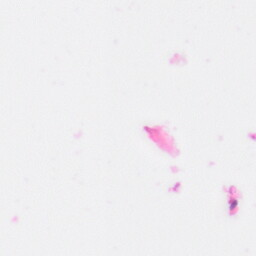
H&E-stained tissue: Colon